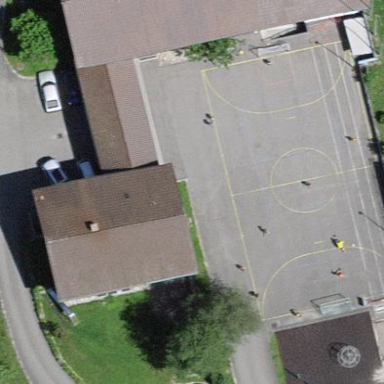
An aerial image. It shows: School.